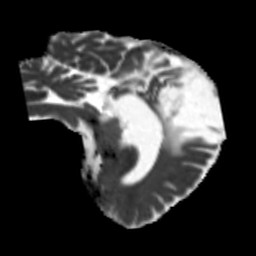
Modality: MD
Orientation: sagittal
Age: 49
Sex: male
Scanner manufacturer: siemens
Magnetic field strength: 3 T
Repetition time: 5.25 s
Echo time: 0.08 s